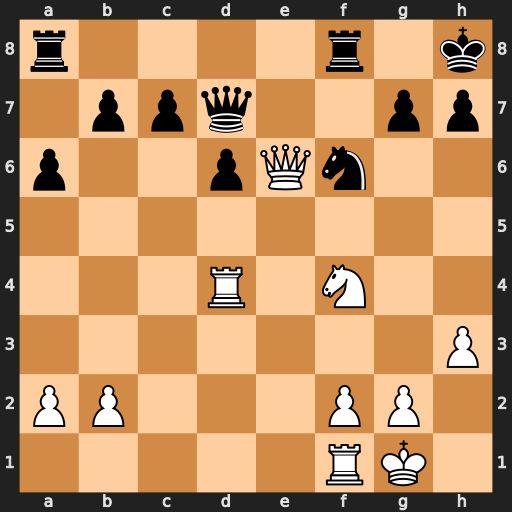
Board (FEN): r4r1k/1ppq2pp/p2pQn2/8/3R1N2/7P/PP3PP1/5RK1
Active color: w
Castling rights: -
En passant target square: -
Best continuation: Ng6+ hxg6 Rh4+